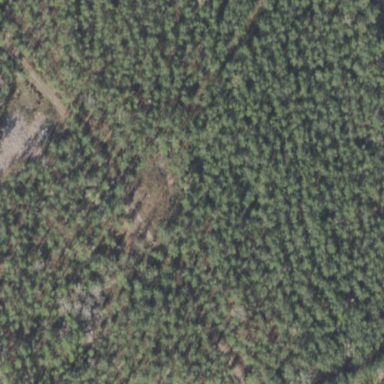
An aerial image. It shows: Mixed leaf woodland.